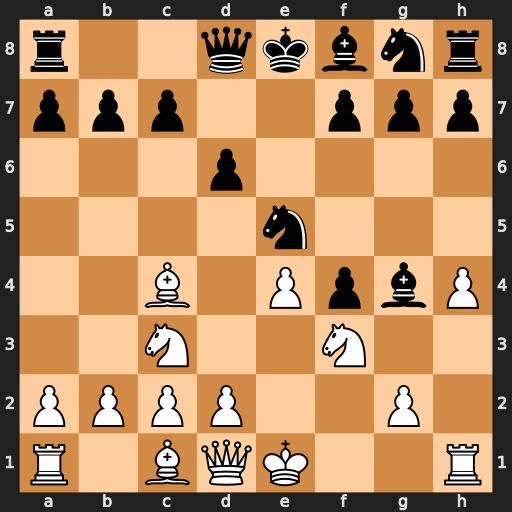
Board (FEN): r2qkbnr/ppp2ppp/3p4/4n3/2B1PpbP/2N2N2/PPPP2P1/R1BQK2R
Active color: w
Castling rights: KQkq
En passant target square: -
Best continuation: Nxe5 dxe5 Qxg4